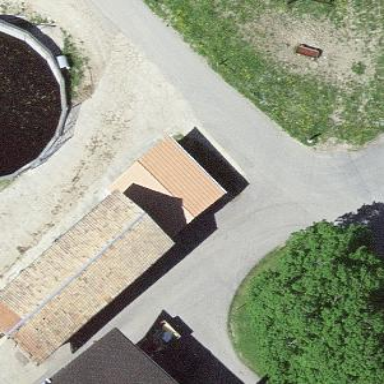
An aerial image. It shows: Garage building.